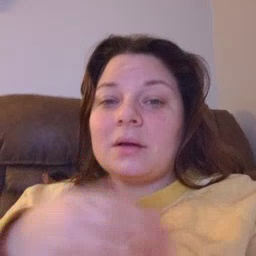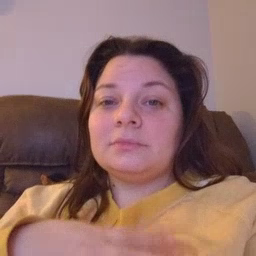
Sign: pizza